Question: I am developing a software which gets an image from a camera and displays it live in a JavaFX 'ImageView'. I have a thread which gets the last image (in this case a 'BufferedImage'), and an 'AnimationTimer' that assigns it to the 'ImageView'. The reason I went ahead with an 'AnimationTimer' was it seemed better than to fill the Platform with Runnable each time a new image is obtained. The refresh works fine, and FPS are decent.
However, I noticed that when the 'AnimationTimer' was running, the menu bar in my software was not displayed properly. Some menu items went missing when I moused over others. This picture explains it:

On the left side, you have what the menu normally looks like, and on the right side, what it looks like when the 'AnimationTimer' is running. As you can see, the "Save" menu item is missing, and the background of my live image is displayed instead. Moreover, when I was opening a new window (on a new 'Scene'), when I moused over any kind of 'Node' (a button, a checkbox...), the background turned black. I was able to fix this problem by setting the depth-buffer boolean to true when initializing the 'Scene'. I have however no clue how to fix this menu bar bug, and I think these bugs show what I am doing is probably not right.
I was thinking maybe the JavaFX application thread was saturated with new images to display, and it was basically taking too much time for other elements (such as a menu item) to be painted.
1. Is that really where this bug comes from?
2. Is there a way to improve my code, using something different from an AnimationTimer for instance?
---
Here's a code snippet that reproduces the bug. Change the two strings in the start function to path to images. The images should be relatively large (several MB).
Click on the "Start" button to start the animation timer. Then try to open the "File" menu, and mouse over the menu items. The bug does not appear systematically, try repeating moving your mouse up and down over, it should appear at some point.
'''
import java.awt.image.BufferedImage;
import java.io.File;
import java.io.IOException;
import java.util.logging.Level;
import java.util.logging.Logger;
import javafx.animation.AnimationTimer;
import javafx.application.Application;
import javafx.embed.swing.SwingFXUtils;
import javafx.scene.Scene;
import javafx.scene.control.Button;
import javafx.scene.control.Menu;
import javafx.scene.control.MenuBar;
import javafx.scene.control.MenuItem;
import javafx.scene.image.Image;
import javafx.scene.image.ImageView;
import javafx.scene.layout.BorderPane;
import javafx.scene.layout.Pane;
import javafx.stage.Stage;
import javax.imageio.ImageIO;
public class ImageRefresher extends Application {
@Override
public void start(Stage primaryStage) {
//Here change the 2 Strings to a path to an image on your HDD
//The bug appears more easily with large images (>3-4MB)
String pathToImage1 = "/path/to/your/first/image";
String pathToImage2 = "/path/to/your/second/image";
try {
//Image content (contains buffered image, see below)
ImageContent image = new ImageContent(pathToImage1);
//If this line is commented, the bug does not appear
image.setImage(ImageIO.read(new File(pathToImage2)));
//JavaFX class containing nodes (see below)
MainWindow window = new MainWindow(image);
Scene scene = new Scene(window.getPane(), 300, 250);
primaryStage.setTitle("Menu refresh");
primaryStage.setScene(scene);
primaryStage.show();
} catch (IOException ex) {
Logger.getLogger(ImageRefresher.class.getName()).log(Level.SEVERE, null, ex);
}
}
public static void main(String[] args) {
launch(args);
}
public class MainWindow {
private BorderPane pane;
private MenuBar menuBar;
private ImageView displayImage;
private Button startRefreshingButton;
private ImageContent imageContent;
private AnimationTimer animationTimer;
public MainWindow(ImageContent imageContent) {
this.imageContent = imageContent;
//Builds the window's components
buildGraphic();
//The image is reset at each frame
animationTimer = new AnimationTimer() {
@Override
public void handle(long now) {
displayImage.setImage(imageContent.getDisplayableImage());
}
};
}
private void buildGraphic() {
pane = new BorderPane();
menuBar = new MenuBar();
Menu menu = new Menu("File");
menu.getItems().addAll(new MenuItem("Save"),
new MenuItem("Open"),
new MenuItem("Close"));
menuBar.getMenus().add(menu);
displayImage = new ImageView();
startRefreshingButton = new Button("Start");
startRefreshingButton.setOnAction((event) -> {
animationTimer.start();
});
pane.setTop(menuBar);
pane.setCenter(displayImage);
pane.setBottom(startRefreshingButton);
}
public Pane getPane() {
return pane;
}
}
public class ImageContent {
private BufferedImage imageContent;
//Initializes bufferedimage with the path specified
public ImageContent(String pathToImage) throws IOException {
imageContent = ImageIO.read(new File(pathToImage));
}
public void setImage(BufferedImage newImage) {
imageContent = newImage;
}
//Function called by the animation timer to
//get a JavaFX image from a bufferedimage
public Image getDisplayableImage() {
return SwingFXUtils.toFXImage(imageContent, null);
}
}
}
'''
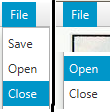
Answer: I guess the issue is that since you're repainting the image every frame, you're overlaying the menu popup with the image. That seems like a bug, but you're also requesting way more work from the FX Application Thread than you need.
Ideally, you should find a way to check if there's really a new image, and only update the image if there's genuinely a new file. (Consider using 'java.nio.file.Path' to represent the file and calling 'Files.getLastModifiedTime(path)'.)
For another way to avoid flooding the FX Application Thread with too many 'Platform.runLater(...)' calls, see <URL>